Interaction volume radius: 5 \u00c5
Interaction volume height: 40 \u00c5
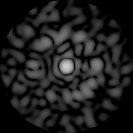
Disorder parameter: 0.8343